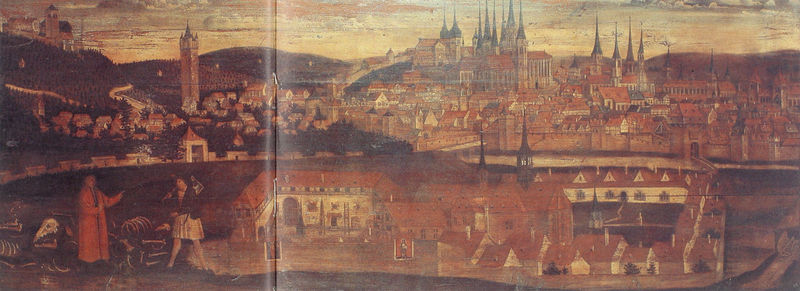
Titel: Ansicht der Stadt Erfurt von Süden
Schlagwörter: gemälde, himmel, mann, wolken, fluss, menschen, stadt, männer, gebäude, rot, arm, häuser, hügel, kirche, sonne, wege, personen, wald, turm, aussicht, wellen, ansicht, berge, dächer, hof, kirchen, kirchtürme, panorama, stadtansicht, knochen, türme, buchseite, skelett, landscahft, stadtmauer, gerippe, genäude, bistum